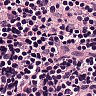
Metastatic tissue present: no